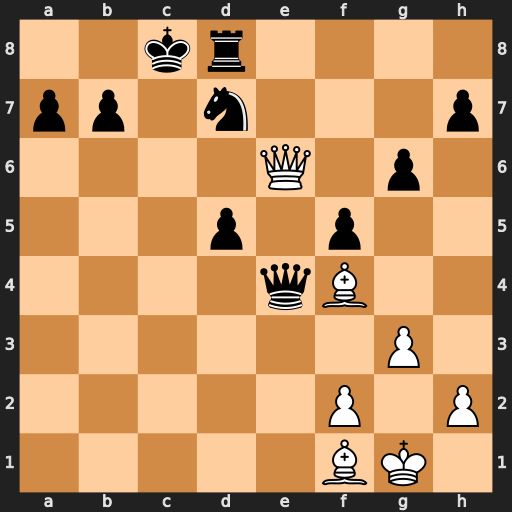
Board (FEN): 2kr4/pp1n3p/4Q1p1/3p1p2/4qB2/6P1/5P1P/5BK1
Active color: w
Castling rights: -
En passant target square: -
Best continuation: Qc6+ bxc6 Ba6#